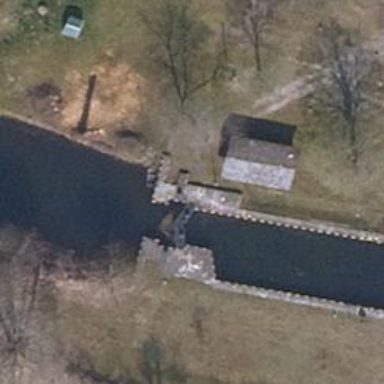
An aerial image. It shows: Canal with lock obstacle.